Question: I have a container div element, this should contain all child div elements.
I saw this thread: <URL>.
The code is working fine, but what if the "wrapper" div element has 500px width, how am I supposed to wrap the child divs? Am I need to use iframe or ...?
For a better understanding I made this image:

The red rectangle would be a window and the grey background the wall. You can only see trough the window and see the current div element. If you push the right button -aqua- you will see the green div and if you push the left button you will see the yellow div.
Notice: Div elements should move and not the wall.
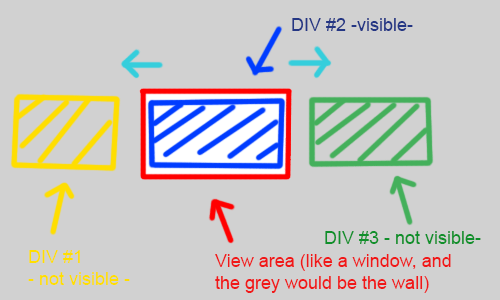
Answer: jQuery for the logic and CSS3 for 'transition' and 'transform'.
Multiple galleries + Auto-slide + Pause on hover:
'''
$(function(){
$('.gallery').each(function() {
var $gal = $(this),
$movable = $(".movable", $gal),
$slides = $(">*", $movable),
N = $slides.length,
C = 0,
itv = null;
function play() { itv = setInterval(anim, 3000); }
function stop() { clearInterval(itv); }
function anim() {
C = ($(this).is(".prev") ? --C : ++C) <0 ? N-1 : C%N;
$movable.css({transform: "translateX(-"+ (C*100) +"%)"});
}
$(".prev, .next", this).on("click", anim);
$gal.hover(stop, play);
play();
});
});
'''
'''
.gallery{
position: relative;
overflow: hidden;
}
.gallery .movable{
display: flex;
height: 70vh;
transition: transform 0.4s;
}
.gallery .movable > div {
flex:1;
min-width:100%;
}
'''
'''
<script src="https://ajax.googleapis.com/ajax/libs/jquery/2.1.1/jquery.min.js"></script>
Pause on hover and autoslide
<div class="gallery">
<div class="movable">
<div style="background:#0af">1 <p style="position:absolute; top:400px;">aaaa</p></div>
<div style="background:#af9">2</div>
<div style="background:#f0a">3</div>
</div>
<button class="prev">Prev</button>
<button class="next">Next</button>
</div>
As many galleries as you want
'''
Count the number of slides and put into a 'C'.
On prev/next click manipulate 'C'
On autoslide '$(this).is(".prev")' will also evaluate as 'false' so '++C' will be used, just like clicking the button.
On mouseenter simply 'clearInterval' the currently running 'itv' and on mouseleave (the second '.hover' argument) reinitialize the 'itv'
The animation is achieved by multiplying C*100 and 'translateX' by '- C * 100 %'